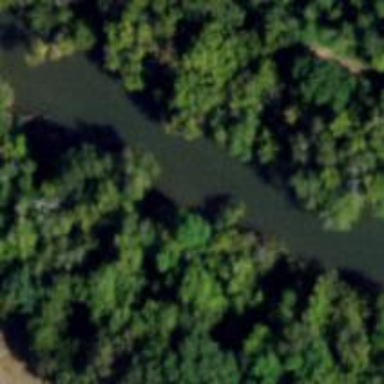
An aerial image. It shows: Beautiful river scene.